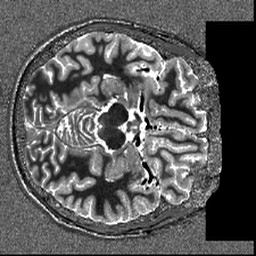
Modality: T1map
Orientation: axial
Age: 24
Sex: male